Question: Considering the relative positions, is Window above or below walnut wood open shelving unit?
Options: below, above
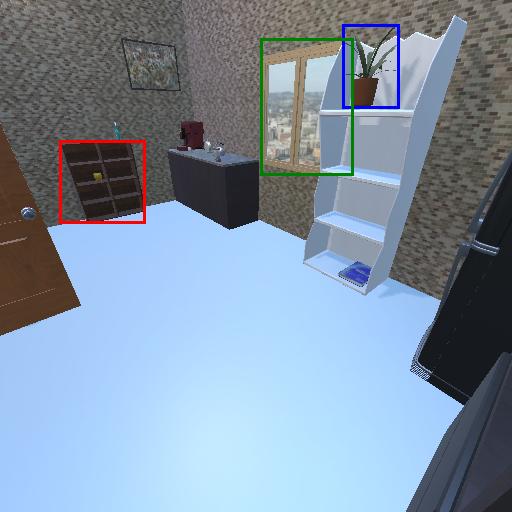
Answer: below